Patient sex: M
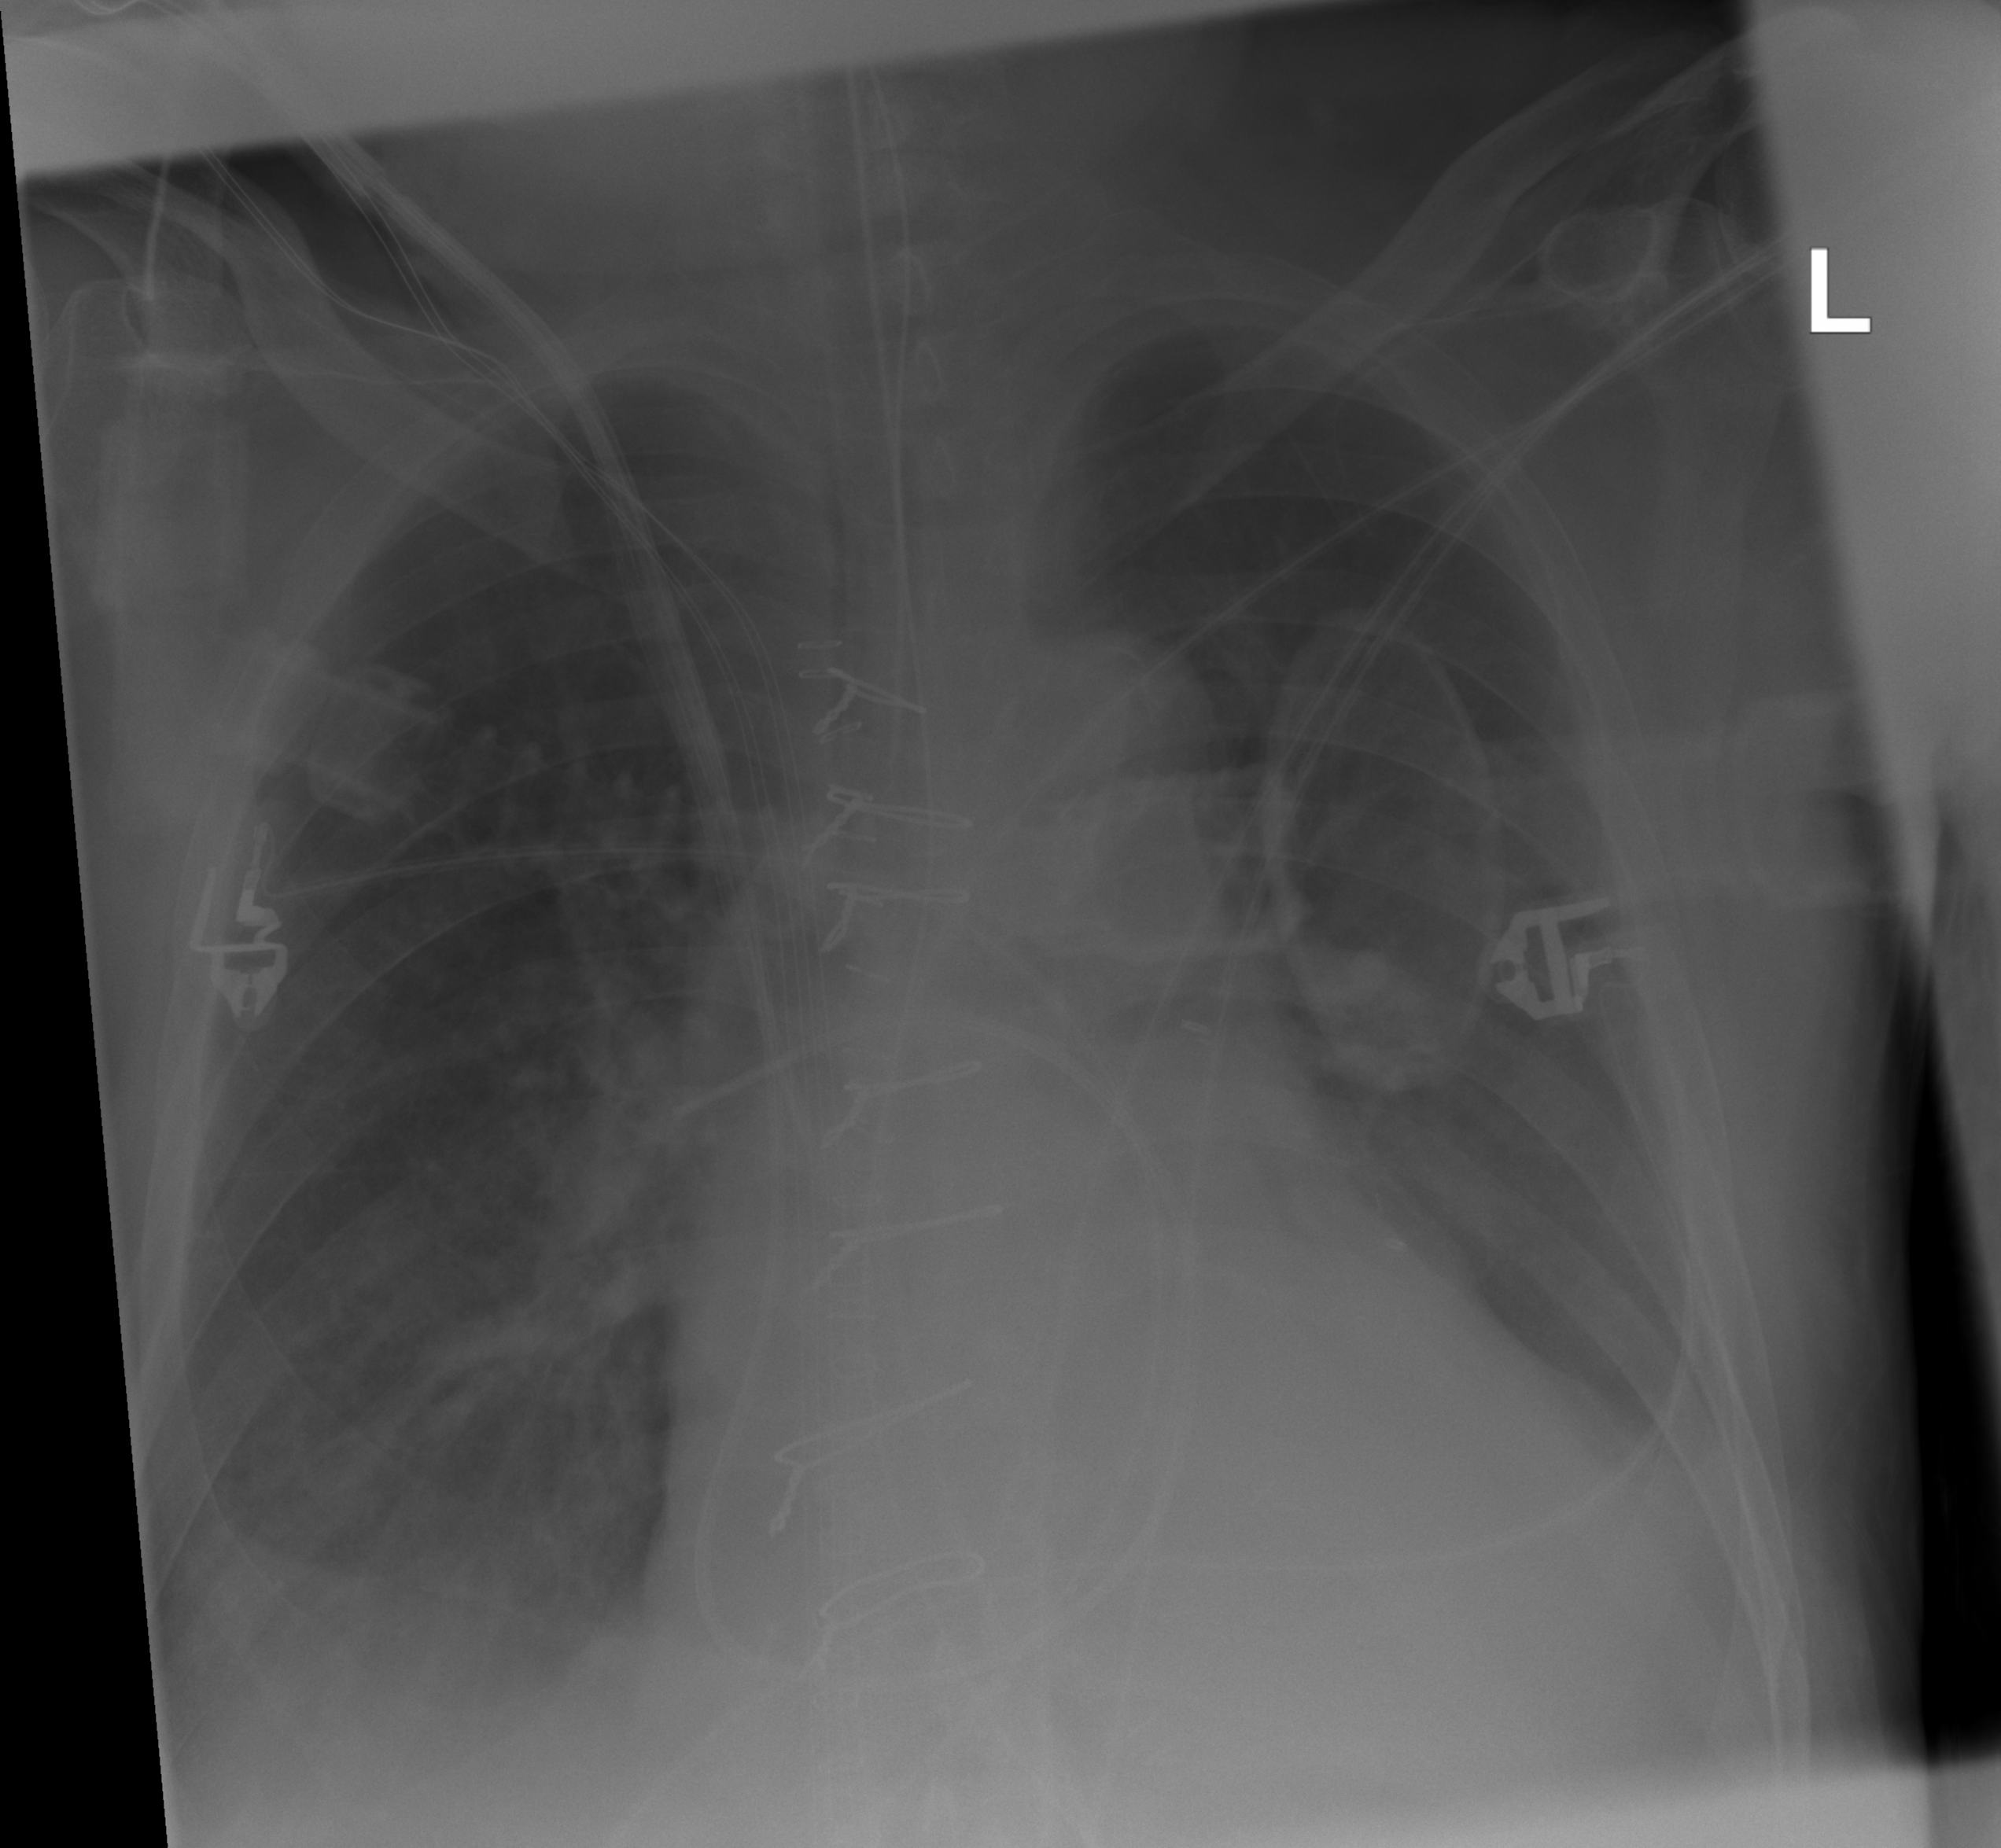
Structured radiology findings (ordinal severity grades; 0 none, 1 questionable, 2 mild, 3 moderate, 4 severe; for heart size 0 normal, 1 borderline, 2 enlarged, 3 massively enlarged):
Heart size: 2
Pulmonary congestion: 2
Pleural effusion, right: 2
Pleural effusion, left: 2
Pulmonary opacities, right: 2
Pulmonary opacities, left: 0
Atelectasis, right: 2
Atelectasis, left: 2